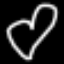
Label: squiggle